Question: I'm trying to create this trampoline/rubber band using box2d and cocos2d. I got to a point where in my head it should all just work except I don't get the expected effect. My trampoline looks like this:

- -
-
- -
-
The effect I'm getting using this configuration when I drop the object on the trampoline is more of a mattress drop effect, my object is bounced up once or twice but not by much and than it stops.
My questions are:
1. Is this a good approach? How can I tweak this trampoline to behave more like a trampoline and less like a mattress?
2. Once #1 is answered how can I make my blue dummy/ghost object not respond to any collisions and therefore be invisible/non existent as far as the user is concerned?
Thanks!
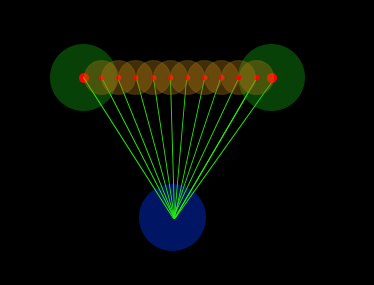
Answer: If you are getting the desired effect initially but then it fades away, it could be that the damping of the distance joints is just too high. That said, I don't think objects bounce up and down forever on a trampoline in real life...
To make a body be invisible/non existent you can set the fixture to be a sensor fixture, or se the collision filter bits to zero, or just not give it any fixtures in the first place.